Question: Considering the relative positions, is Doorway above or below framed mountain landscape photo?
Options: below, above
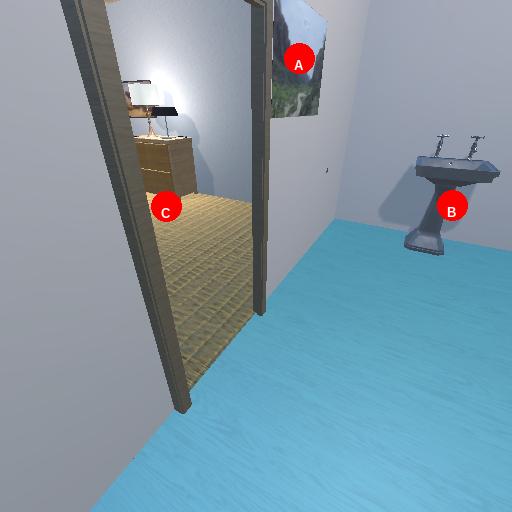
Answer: below